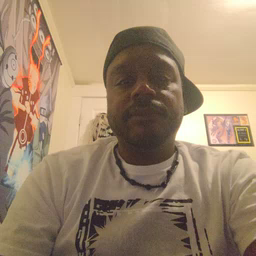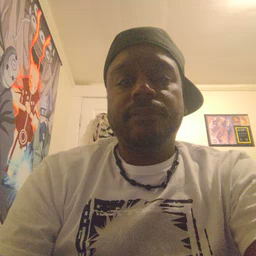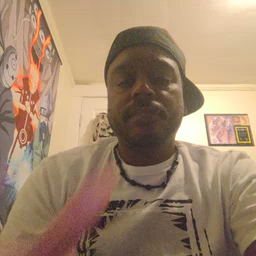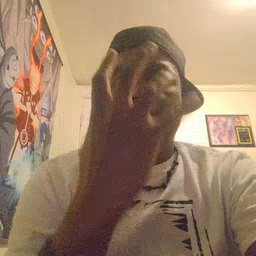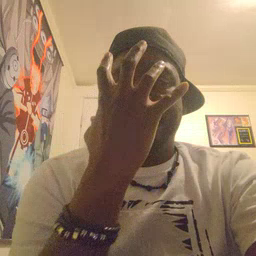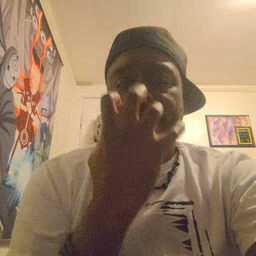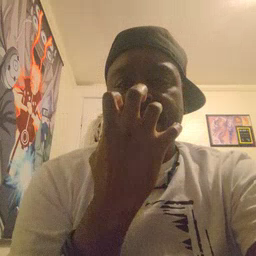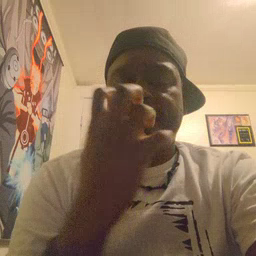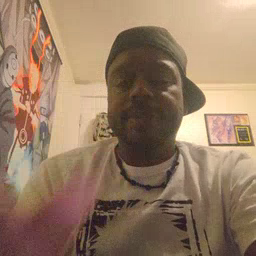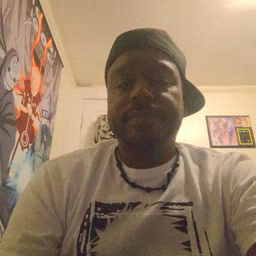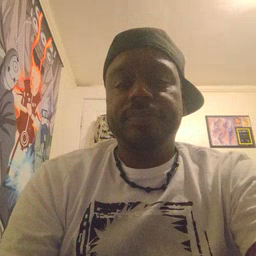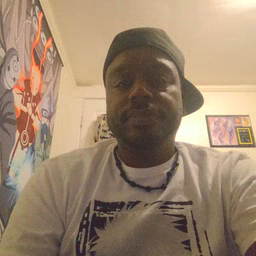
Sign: mad